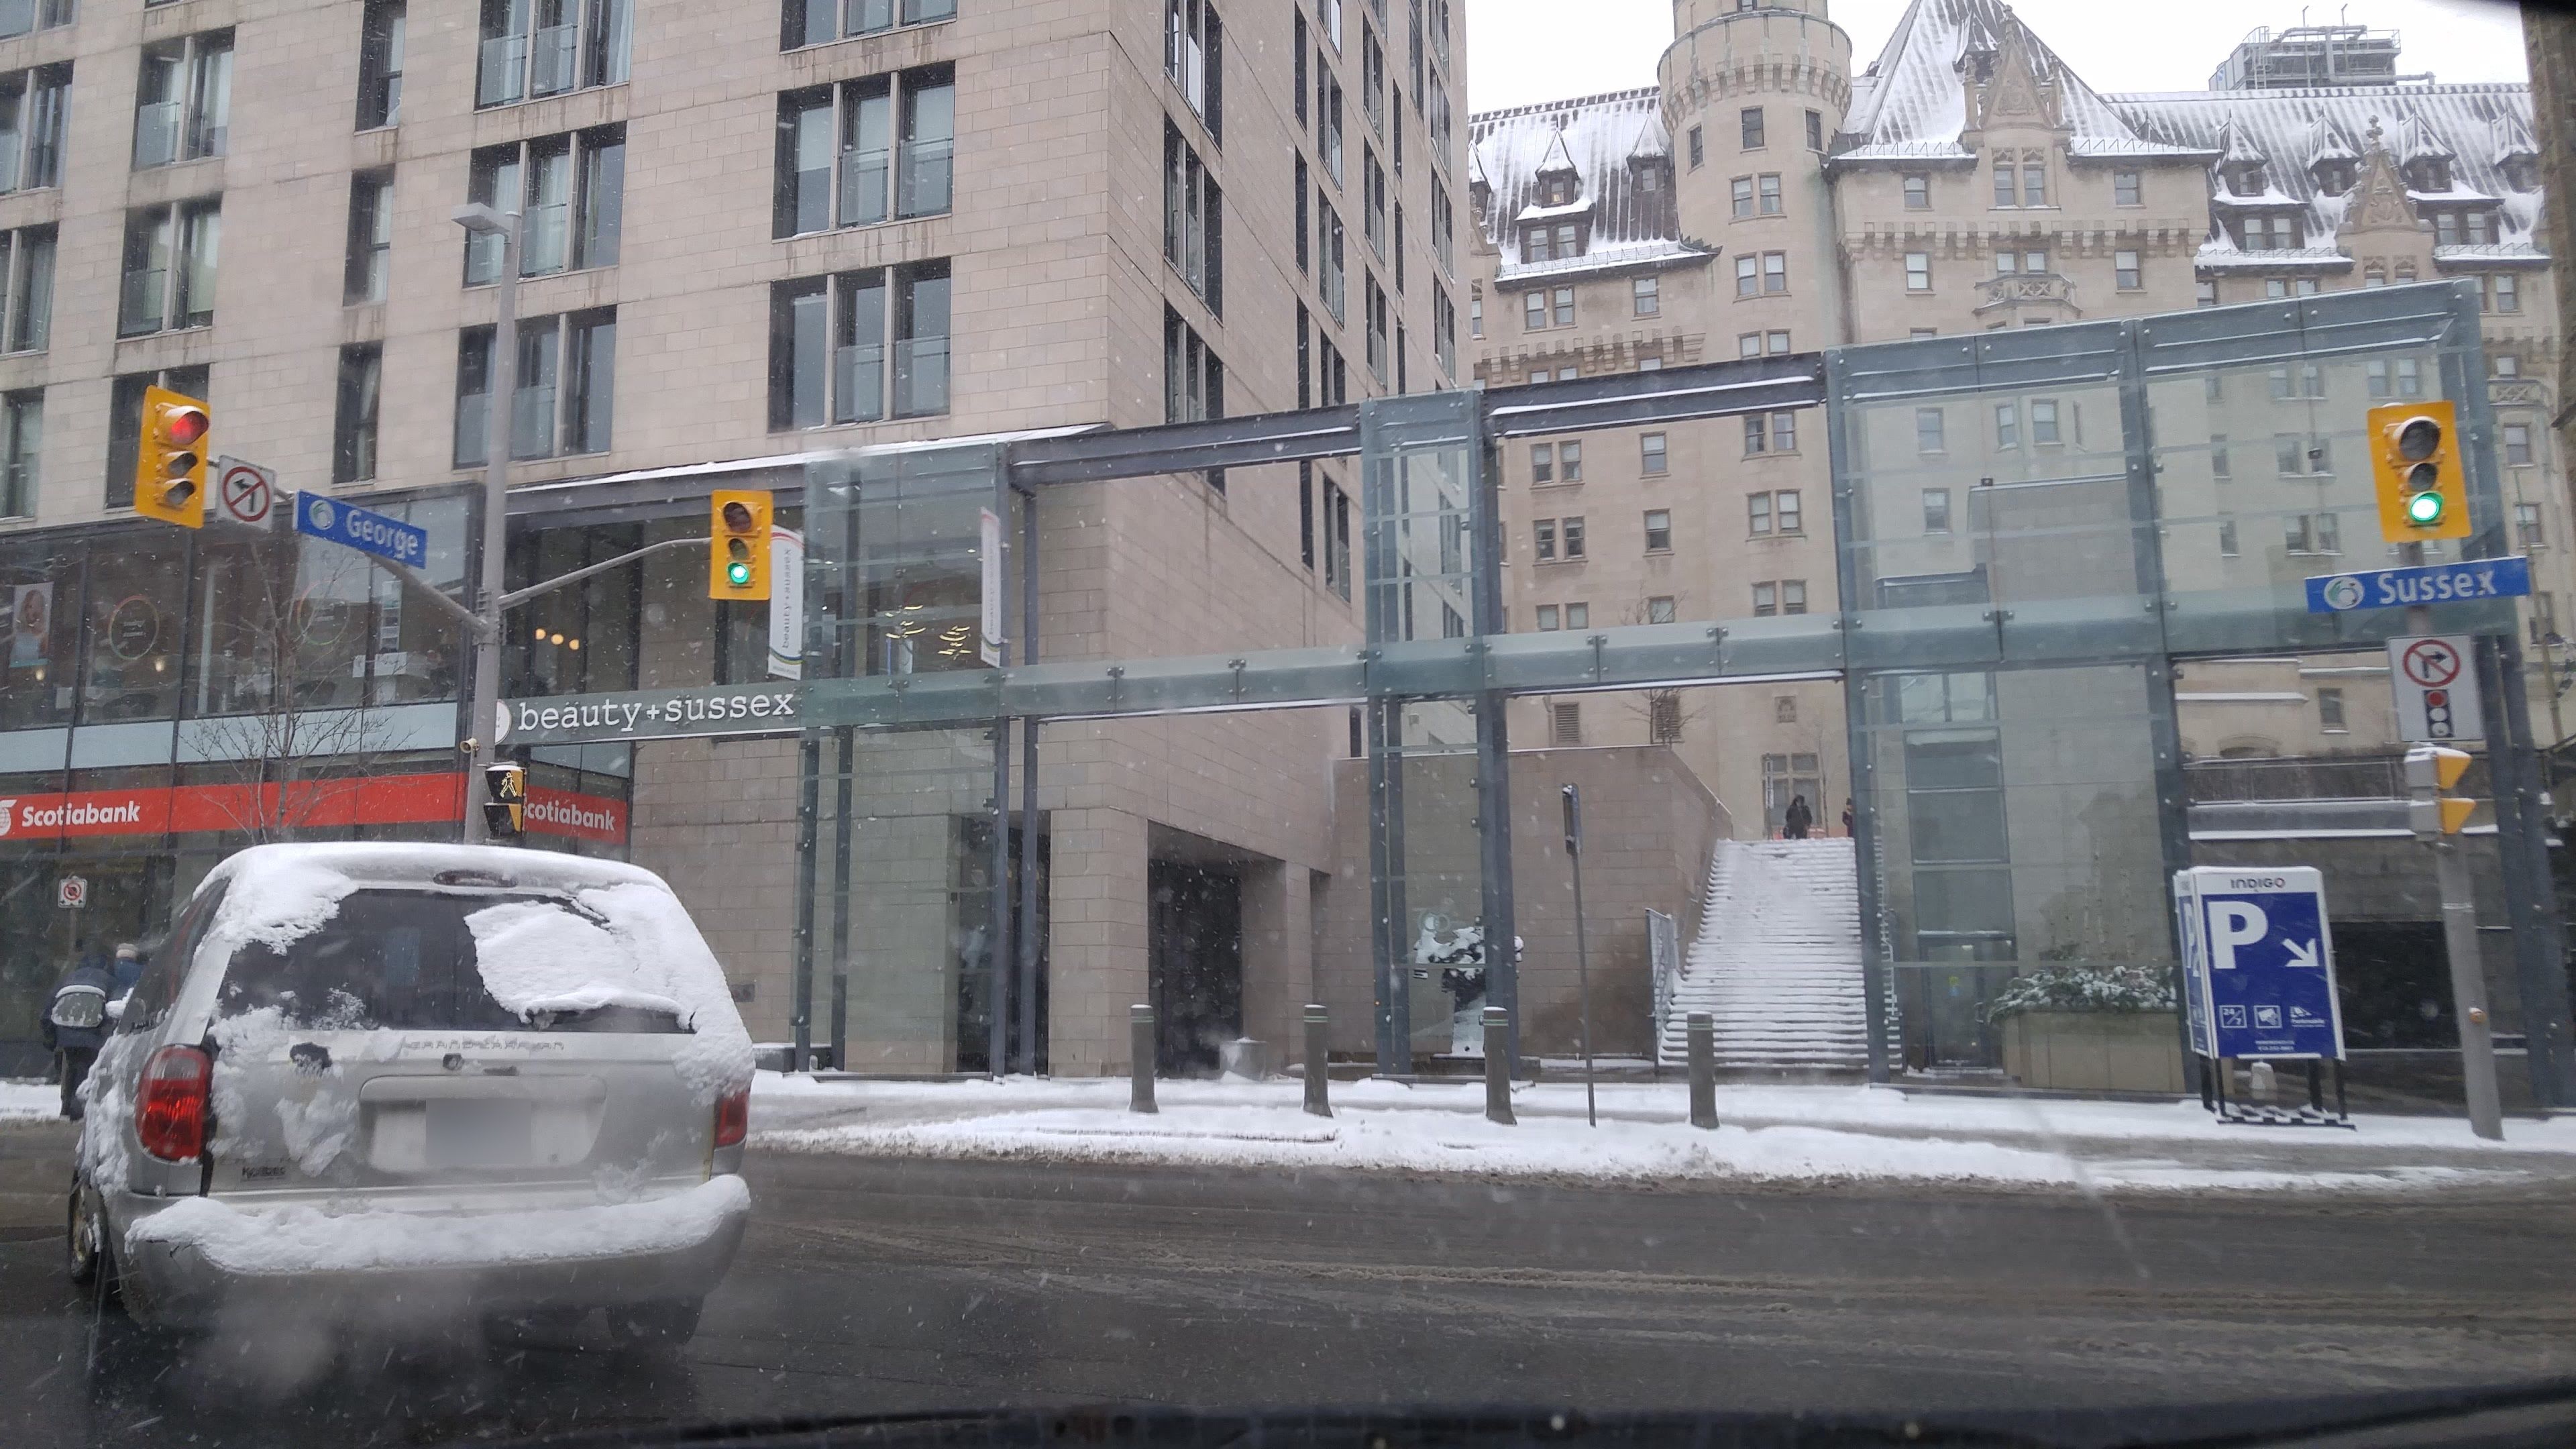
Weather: snowy
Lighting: day
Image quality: slightly poor
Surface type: driving surface
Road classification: footway
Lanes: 4
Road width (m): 1.5
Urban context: urban centre
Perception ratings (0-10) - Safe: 7.62, Lively: 7.6, Beautiful: 6.31, Boring: 4.74, Depressing: 5.9, Wealthy: 2.41